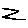
Label: zigzag